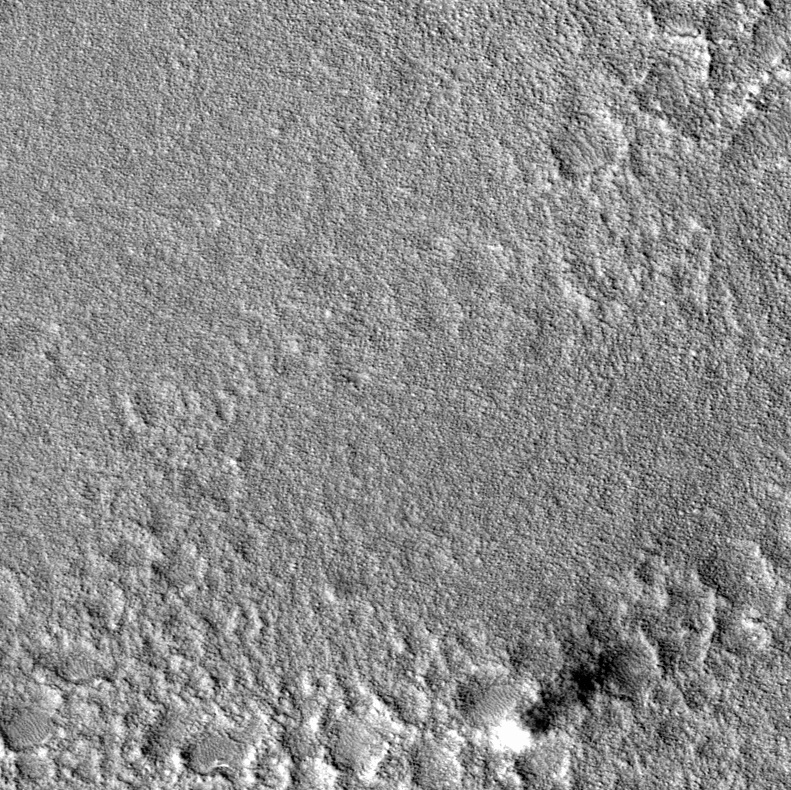
Label: dustdevil